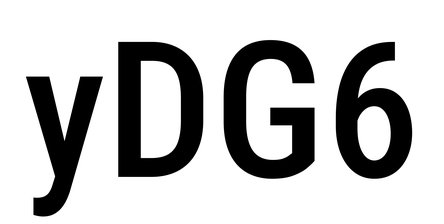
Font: Roboto_Condensed_Medium